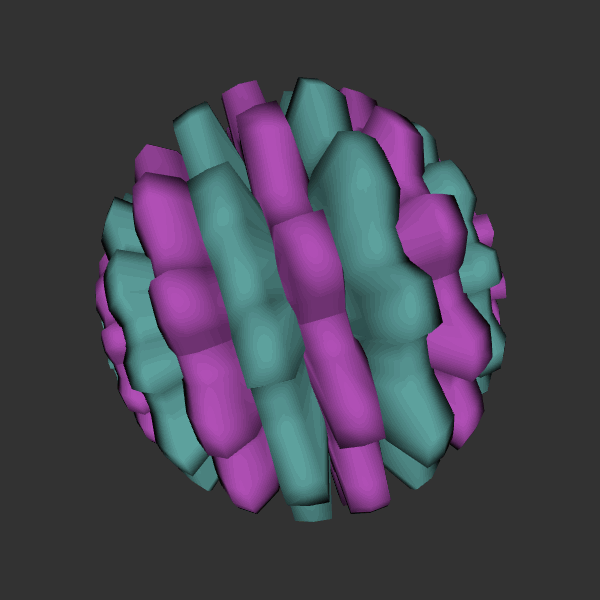
Background: dark